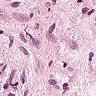
Metastatic tissue present: yes